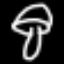
Label: mushroom